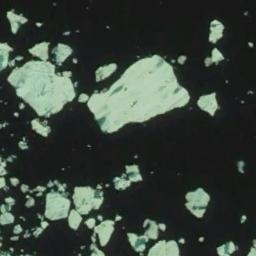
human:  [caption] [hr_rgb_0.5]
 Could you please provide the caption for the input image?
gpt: There are sea ice of different sizes .

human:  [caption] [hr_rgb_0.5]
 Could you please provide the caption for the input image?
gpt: Several large ice cubes of various sizes and surrounding small pieces of ice float on the deep blue sea .

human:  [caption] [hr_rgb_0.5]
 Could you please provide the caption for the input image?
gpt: There are many ice on the dark green sea .

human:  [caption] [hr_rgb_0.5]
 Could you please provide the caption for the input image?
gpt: Two large pieces of sea ice and some small pieces of ice sea float in the deep blue sea .

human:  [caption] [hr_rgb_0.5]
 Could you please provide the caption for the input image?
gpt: There are many pieces of sea ice .